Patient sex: M
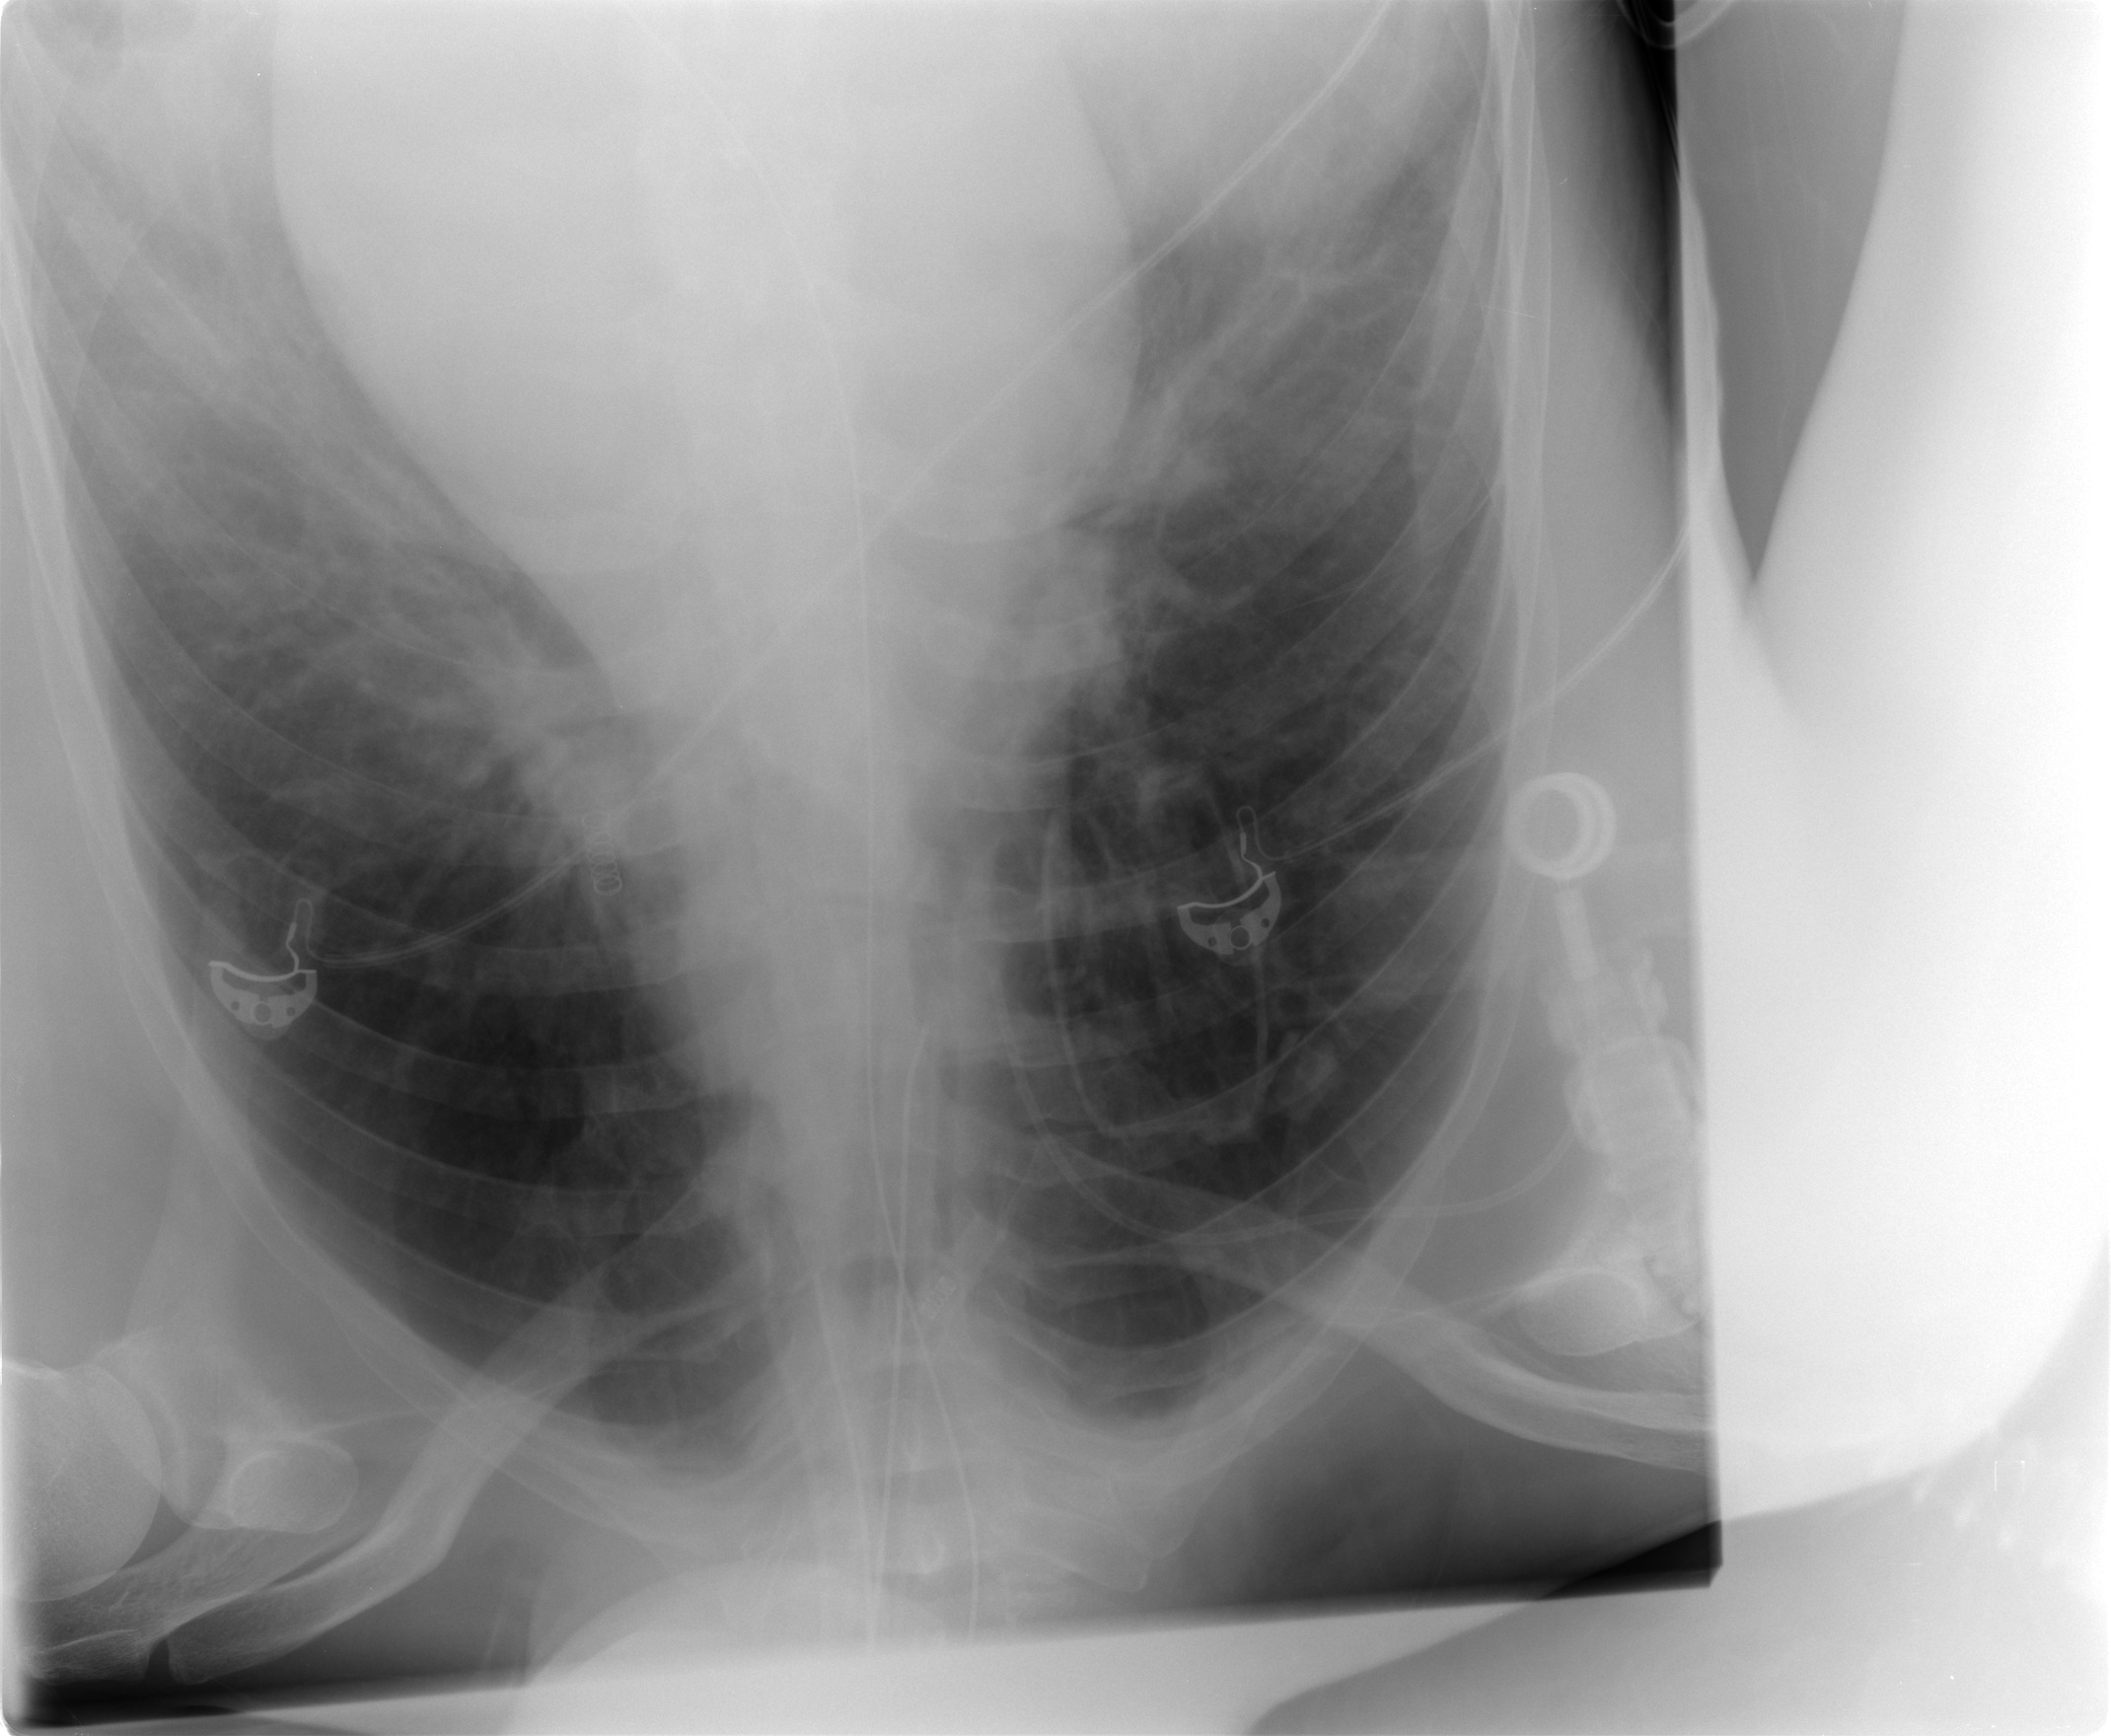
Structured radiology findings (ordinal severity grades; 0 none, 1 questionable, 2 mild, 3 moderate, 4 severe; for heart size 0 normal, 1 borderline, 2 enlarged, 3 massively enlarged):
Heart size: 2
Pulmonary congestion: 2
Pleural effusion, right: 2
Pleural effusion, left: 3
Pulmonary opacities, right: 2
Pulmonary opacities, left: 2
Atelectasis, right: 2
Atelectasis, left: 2